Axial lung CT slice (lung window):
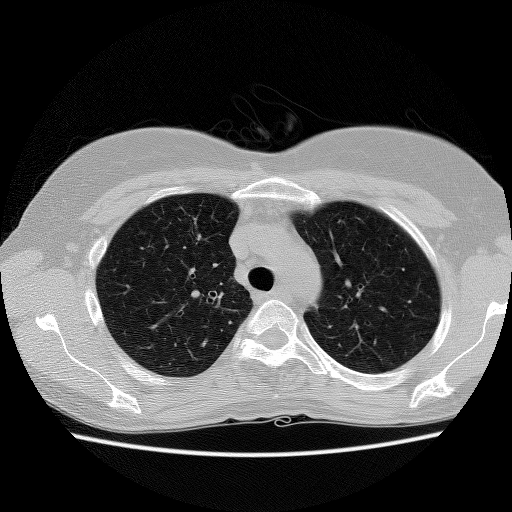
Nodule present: no